Question: I am very new in iOS application development so don't have any special idea about the resources available in iOS development.
I want that if I am on a particular view and then I suddenly terminate the app by clicking on "Home" button, then while I open the app again, it should open the last page on which I was while terminating the app. Since the app is not terminated, it was in background.
I can show the snapshot of my storyboard if it can describe my question in a better way-

In the screenshot, when I open the app after closing it, if I am not logged in then when I will open the app, Login screen (1) will open. And if I am logged in then (4) will open. That is correct. But suppose if I was on (5) before closing the app, then also it opens (4), that should not happen. How to control that?
If someone have any idea about that, please share.
Thanks in advance.
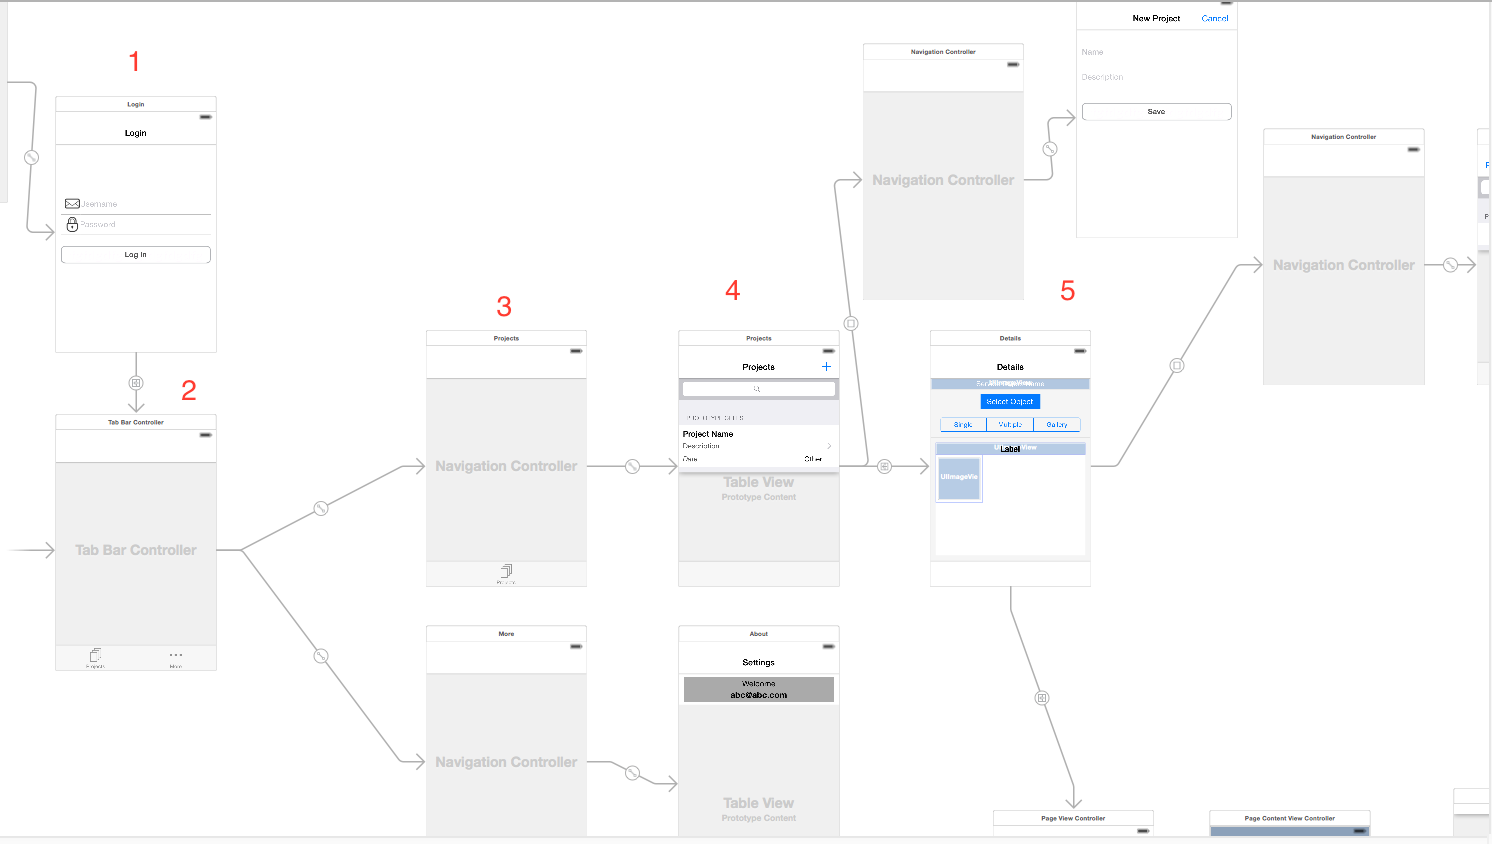
Answer: You can see reference here
<URL>
and here
<URL>
And here
<URL>